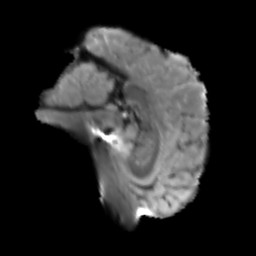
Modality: T2w
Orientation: sagittal
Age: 35
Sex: male
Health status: healthy
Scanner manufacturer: siemens
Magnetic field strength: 3 T
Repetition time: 3.6 s
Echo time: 0.092 s